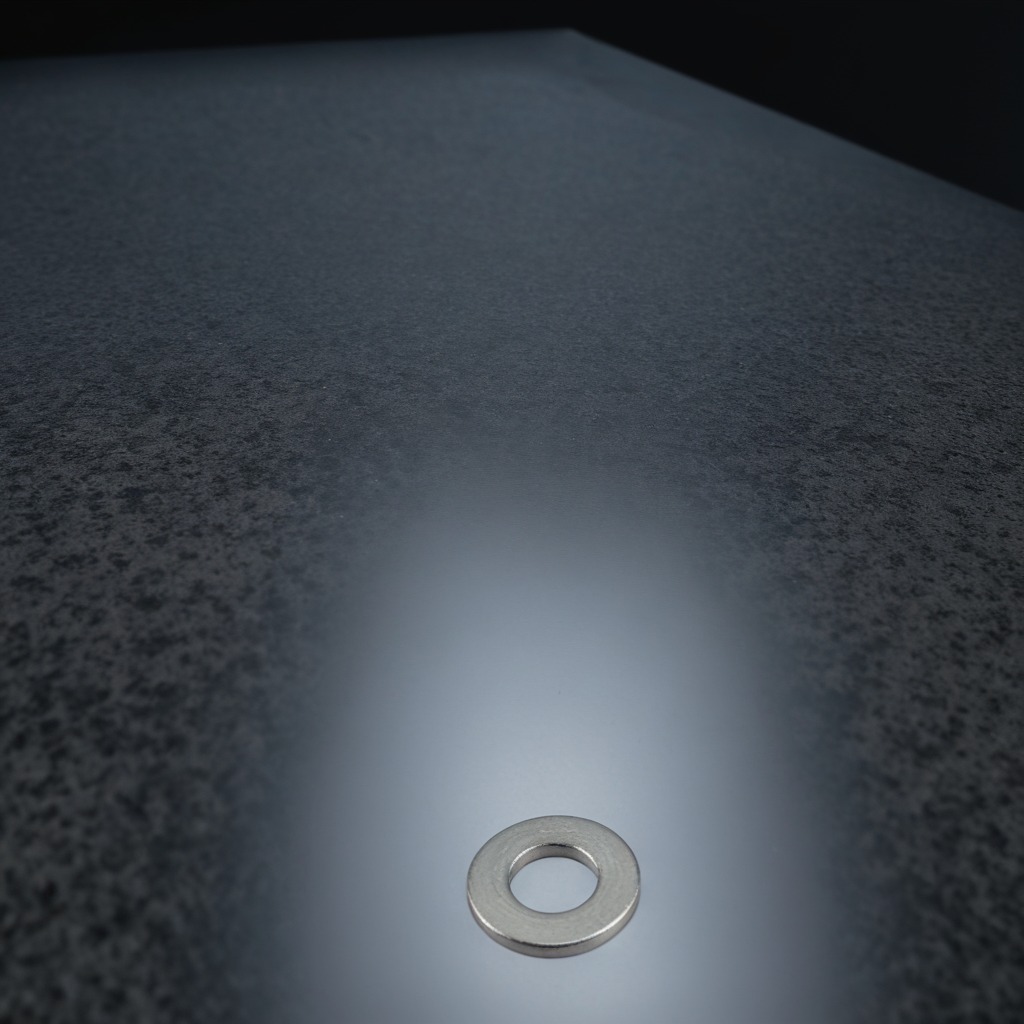
A flat metal washer is lying on a clean granite table inside a workshop at night.